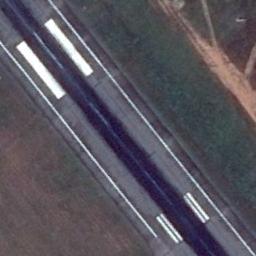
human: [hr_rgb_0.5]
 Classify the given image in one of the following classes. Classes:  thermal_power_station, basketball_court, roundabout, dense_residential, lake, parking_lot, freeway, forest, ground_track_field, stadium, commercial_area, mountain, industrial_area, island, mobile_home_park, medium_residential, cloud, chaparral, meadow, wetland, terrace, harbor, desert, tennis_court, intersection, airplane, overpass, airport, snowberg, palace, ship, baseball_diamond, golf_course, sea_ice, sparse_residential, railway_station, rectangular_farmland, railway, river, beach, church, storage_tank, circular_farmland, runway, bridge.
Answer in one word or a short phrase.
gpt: runway